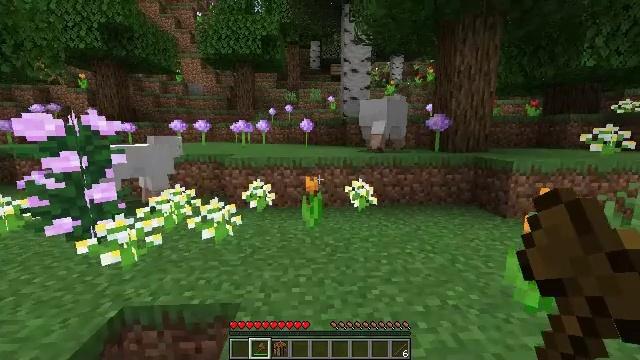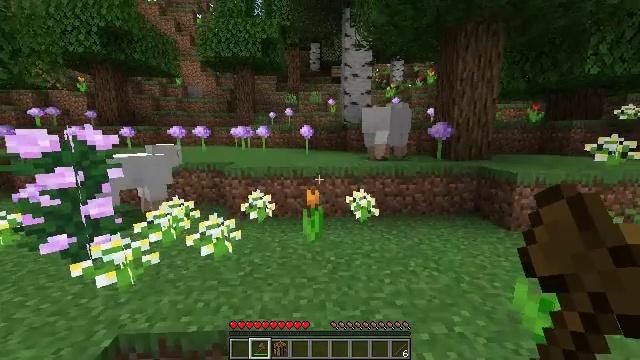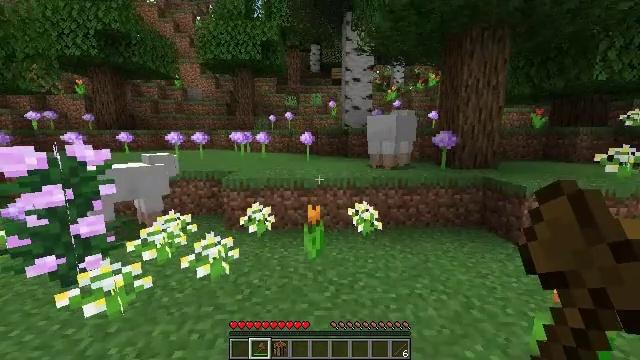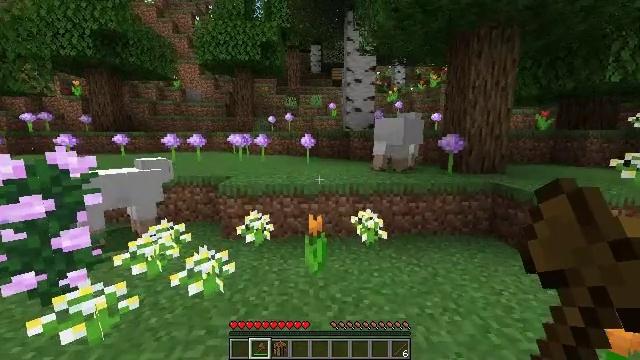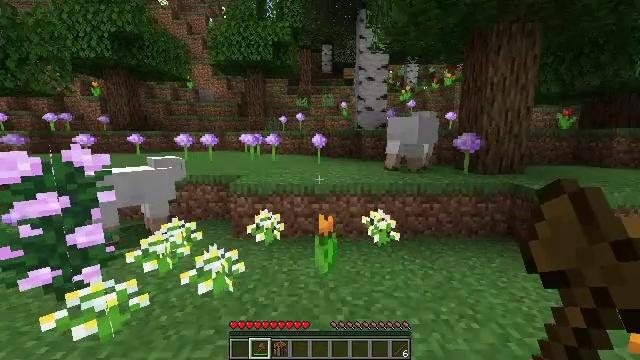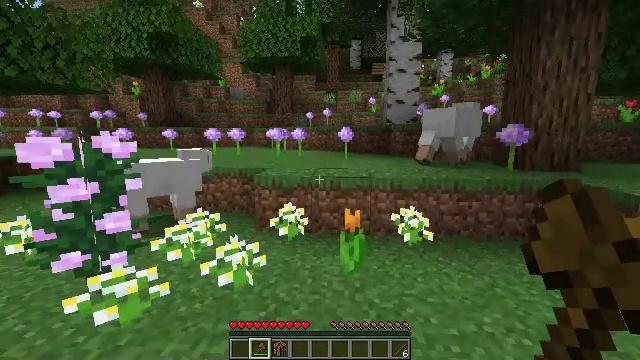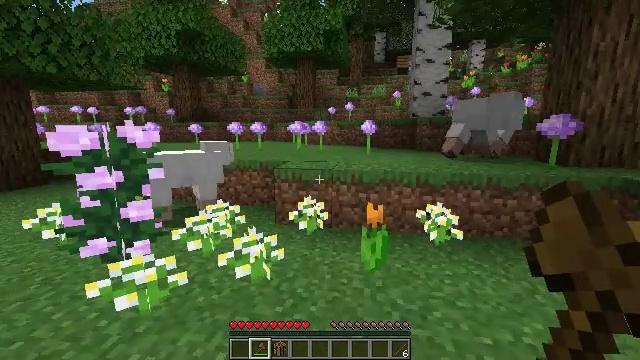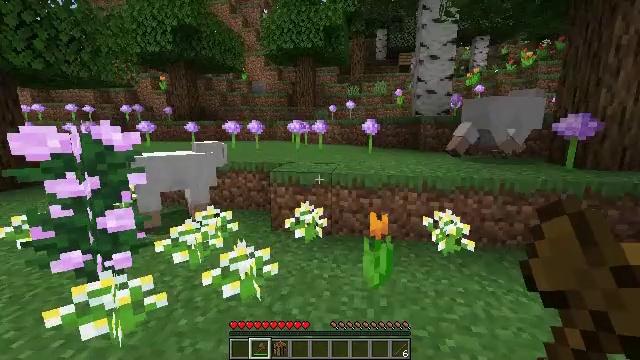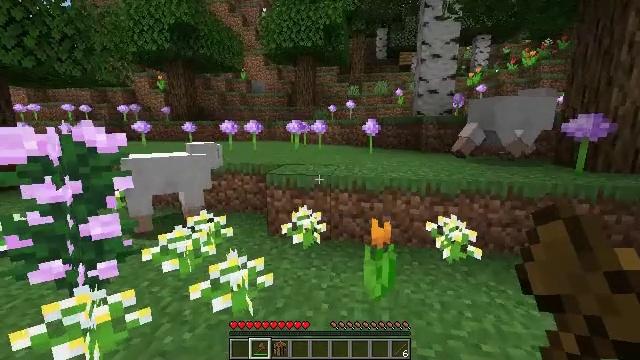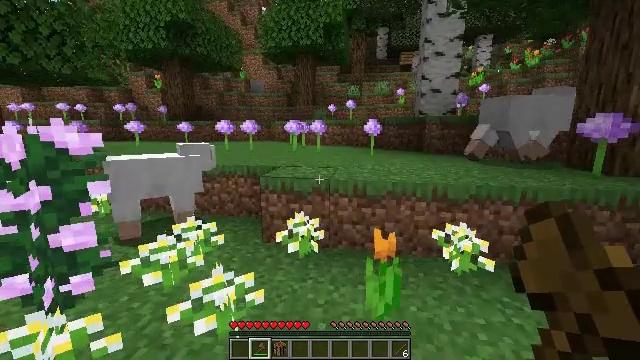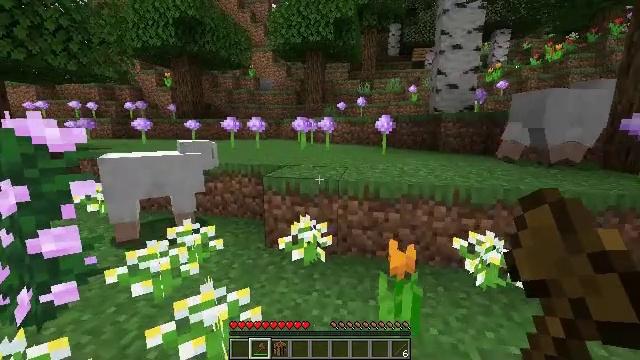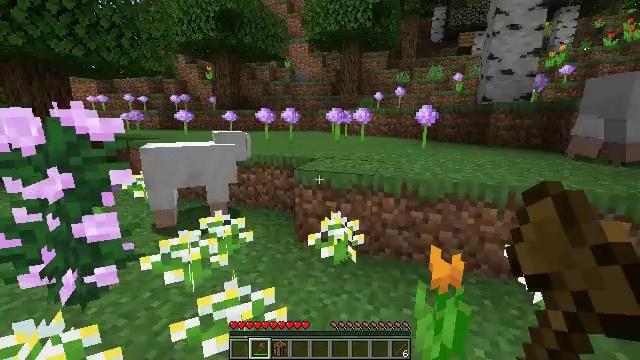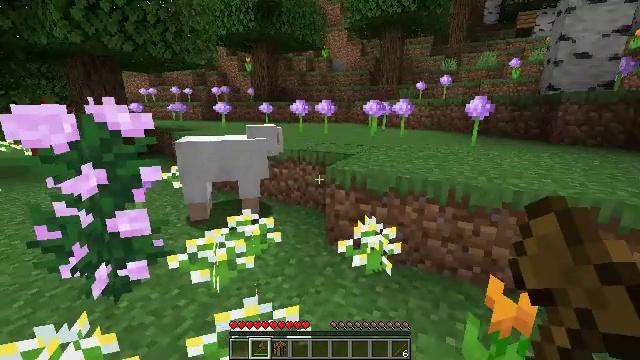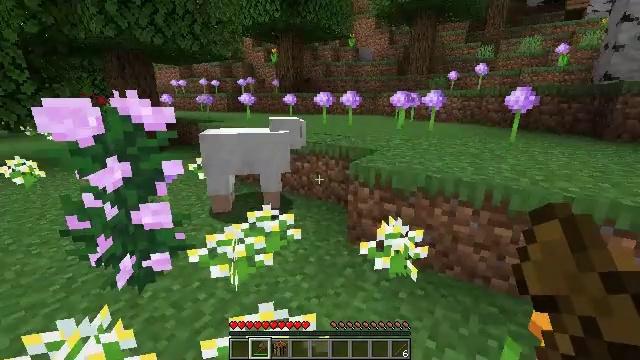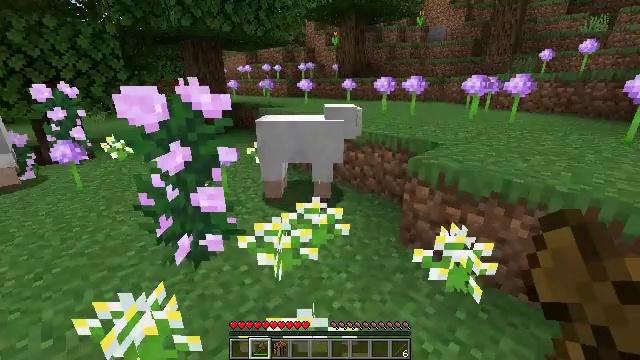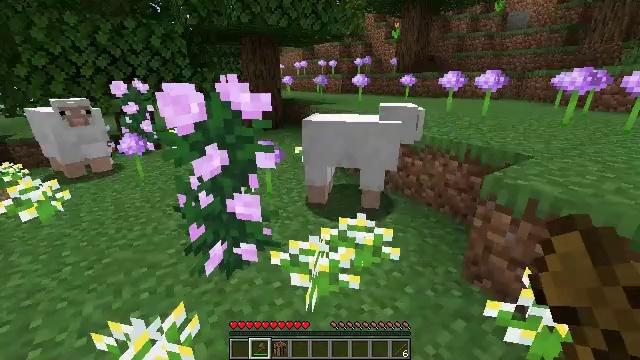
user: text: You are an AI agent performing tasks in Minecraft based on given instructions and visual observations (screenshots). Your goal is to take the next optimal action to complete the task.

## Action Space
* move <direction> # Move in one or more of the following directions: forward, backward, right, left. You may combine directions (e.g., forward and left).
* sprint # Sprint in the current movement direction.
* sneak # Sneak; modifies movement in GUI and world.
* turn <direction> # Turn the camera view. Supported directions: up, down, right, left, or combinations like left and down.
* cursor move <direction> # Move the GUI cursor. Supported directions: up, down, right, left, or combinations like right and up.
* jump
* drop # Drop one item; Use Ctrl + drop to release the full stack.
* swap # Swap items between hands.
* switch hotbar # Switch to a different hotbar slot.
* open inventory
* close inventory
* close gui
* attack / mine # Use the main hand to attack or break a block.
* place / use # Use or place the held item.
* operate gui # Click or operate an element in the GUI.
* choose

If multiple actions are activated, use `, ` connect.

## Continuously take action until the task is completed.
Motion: motion action
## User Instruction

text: Hunt animals.
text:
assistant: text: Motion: move forward, jump
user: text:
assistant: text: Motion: move forward
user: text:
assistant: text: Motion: move forward
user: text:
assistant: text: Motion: move forward, turn left
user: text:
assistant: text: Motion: move forward, turn left
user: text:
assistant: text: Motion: move forward, turn left
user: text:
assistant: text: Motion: move forward
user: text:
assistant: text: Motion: move forward
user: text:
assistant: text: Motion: move forward
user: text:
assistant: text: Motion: move forward, turn left
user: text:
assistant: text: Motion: move forward, turn left and down
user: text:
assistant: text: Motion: move forward, turn left and down
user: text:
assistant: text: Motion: move forward, turn left and down
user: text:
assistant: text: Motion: move forward, turn left and down
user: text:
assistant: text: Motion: move forward, turn left
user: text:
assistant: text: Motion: move forward, turn left
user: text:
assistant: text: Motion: move forward
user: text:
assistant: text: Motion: move forward
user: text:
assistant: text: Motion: move forward
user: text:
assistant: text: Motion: move forward
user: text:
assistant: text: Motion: move forward, turn down
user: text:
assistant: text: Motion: move forward, turn down
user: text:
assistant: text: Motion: move forward, turn right and down
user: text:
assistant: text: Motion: move forward, turn right and down
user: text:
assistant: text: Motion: move forward
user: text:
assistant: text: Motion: turn right and down
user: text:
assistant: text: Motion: turn right and down
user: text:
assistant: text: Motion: turn right
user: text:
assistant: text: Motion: turn right
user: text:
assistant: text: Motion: turn right and down